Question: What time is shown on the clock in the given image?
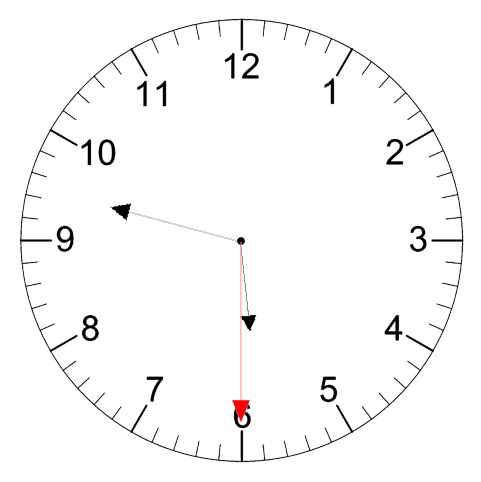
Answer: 05:47:30